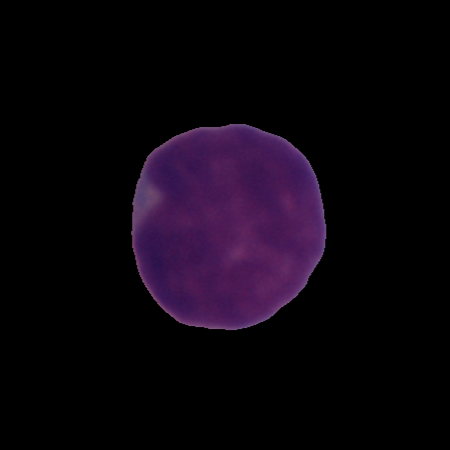
Label: cancer